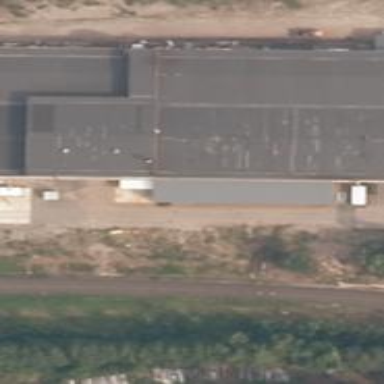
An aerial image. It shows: Industrial building.